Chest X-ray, PA view. Patient: 33 years old, sex F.
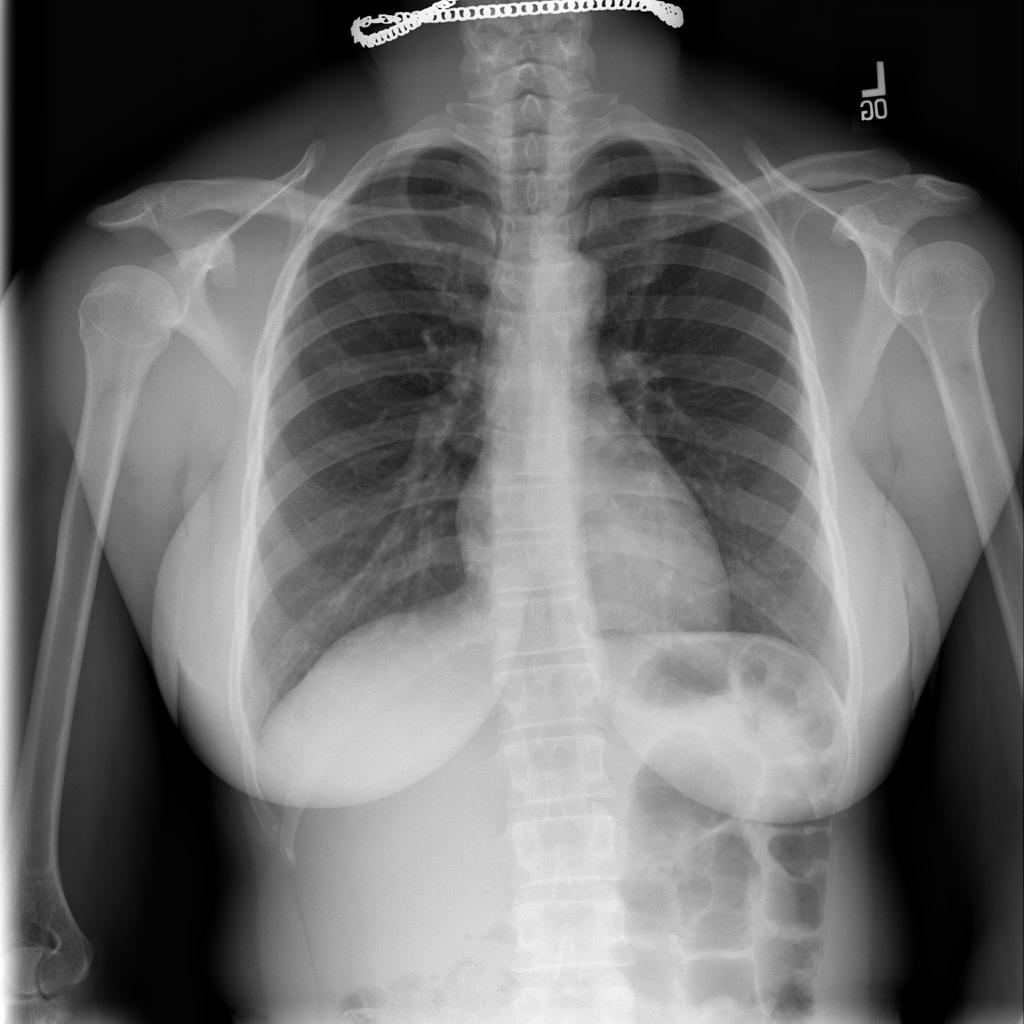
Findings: No Finding